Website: ulta-beauty
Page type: delivery-shipping
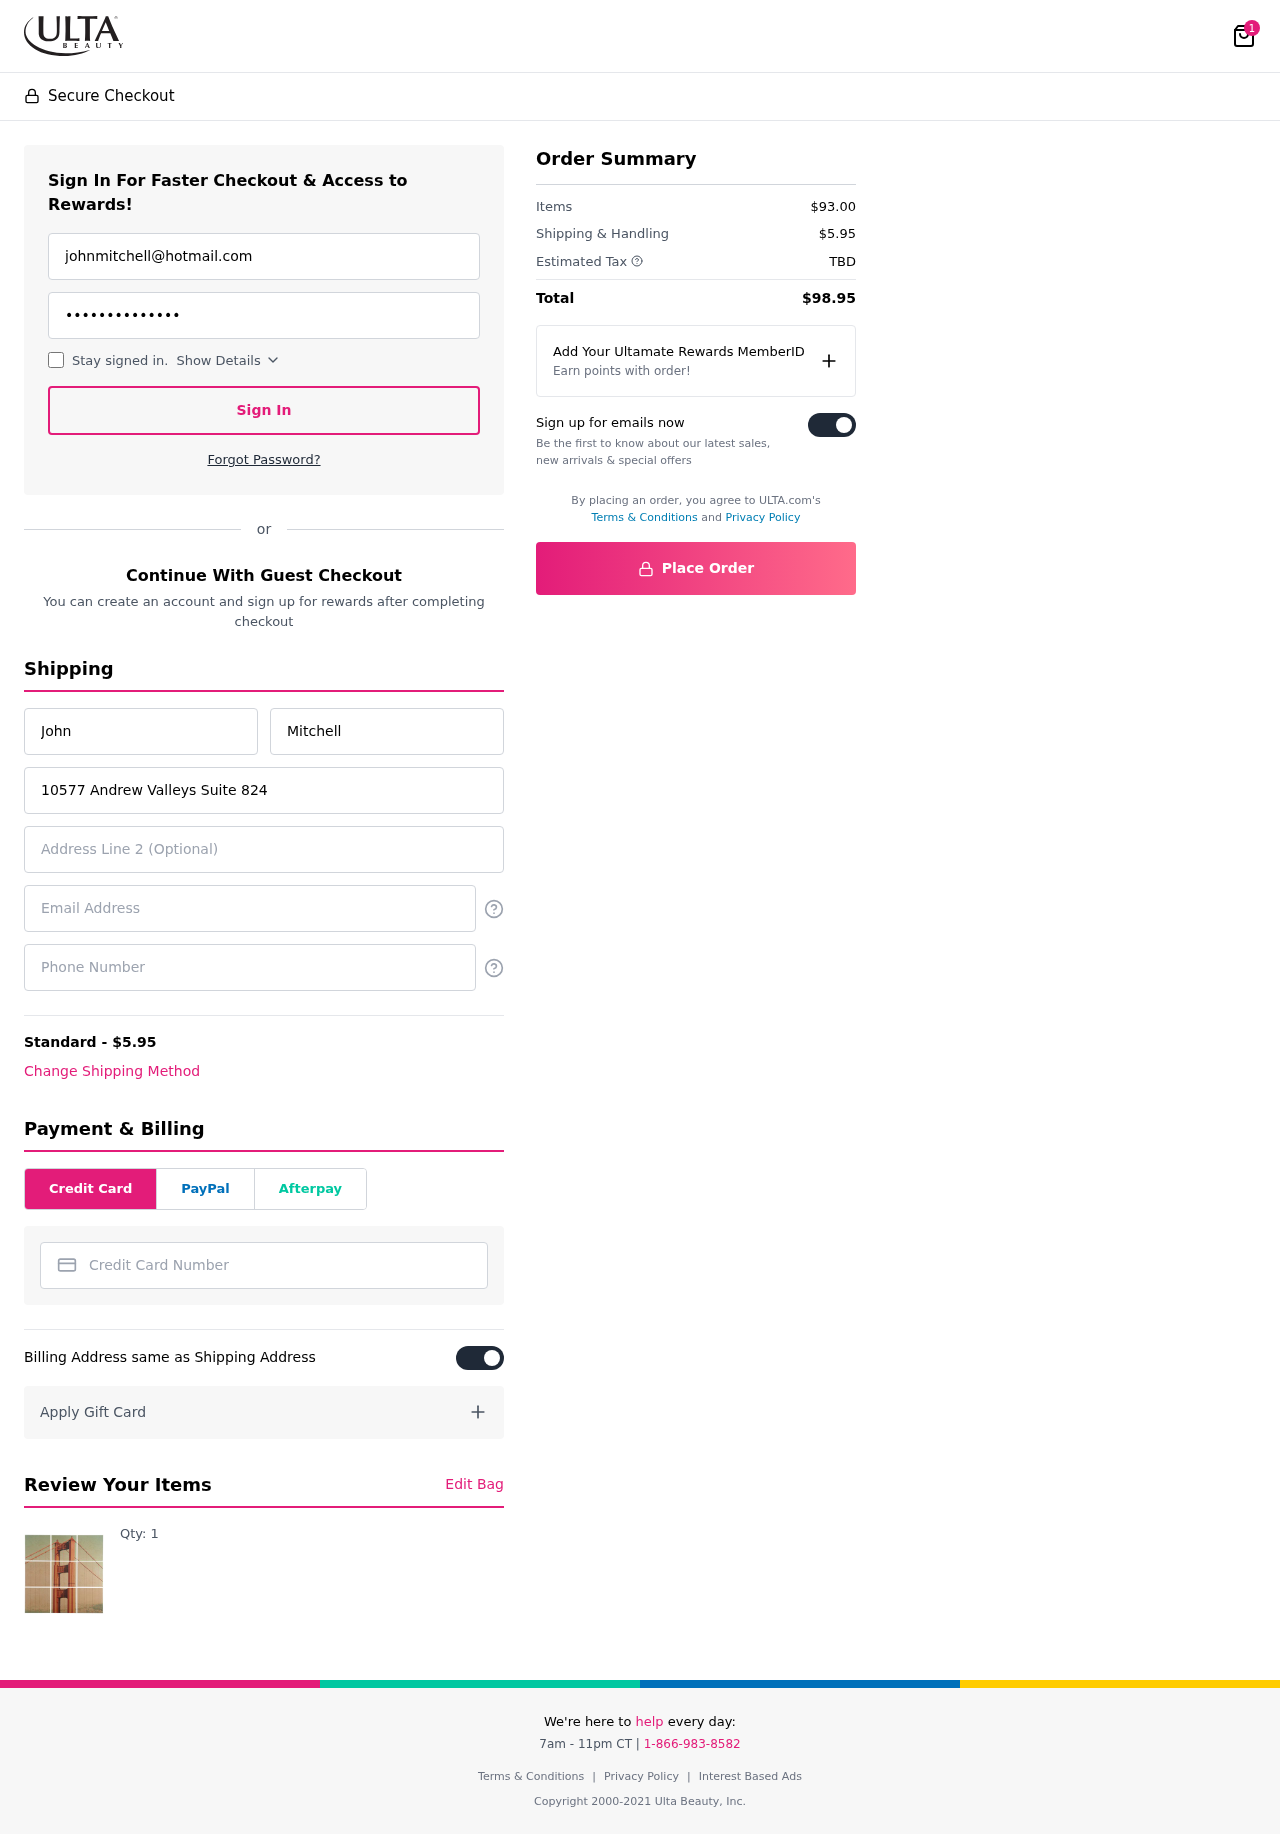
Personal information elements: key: PII_CARD_NUMBER
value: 4870 9720 6881 4796
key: PII_EMAIL
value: johnmitchell@hotmail.com
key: PII_EMAIL2
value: johnmitchell@hotmail.com
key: PII_FIRSTNAME
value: John
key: PII_LASTNAME
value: Mitchell
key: PII_PHONE
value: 3278133676
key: PII_STREET
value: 10577 Andrew Valleys Suite 824
Product elements: key: PRODUCT1_QUANTITY
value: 1
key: PRODUCT1
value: Qty: 1
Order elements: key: ORDER_NUM_ITEMS
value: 1
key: ORDER_SHIPPING_COST
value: $5.95
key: ORDER_SUBTOTAL
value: $93.00
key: ORDER_TAX
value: TBD
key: ORDER_TOTAL
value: $98.95